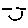
Label: smiley face